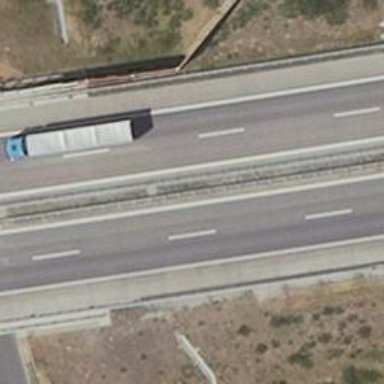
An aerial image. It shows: Motorway.